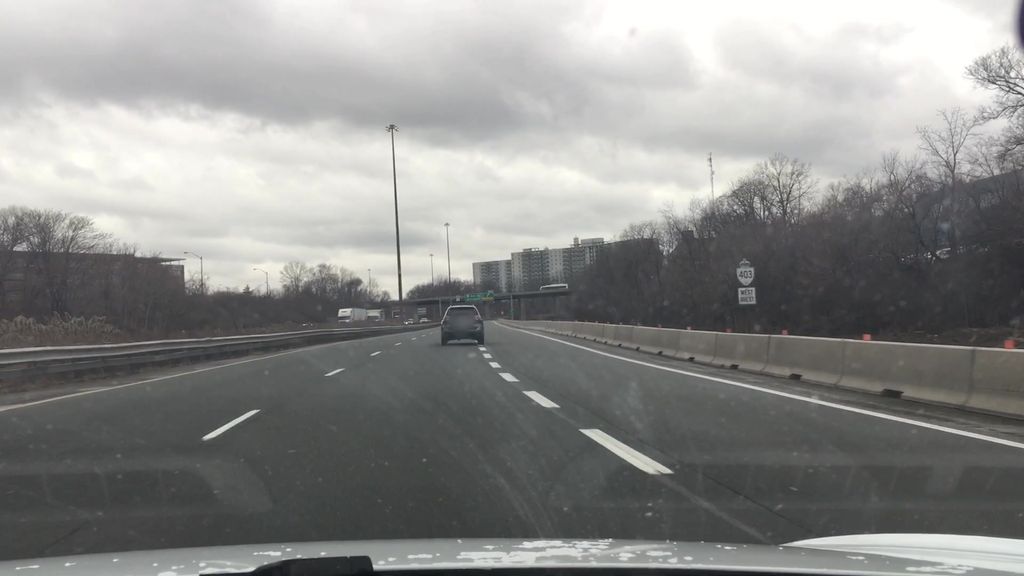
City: hamilton